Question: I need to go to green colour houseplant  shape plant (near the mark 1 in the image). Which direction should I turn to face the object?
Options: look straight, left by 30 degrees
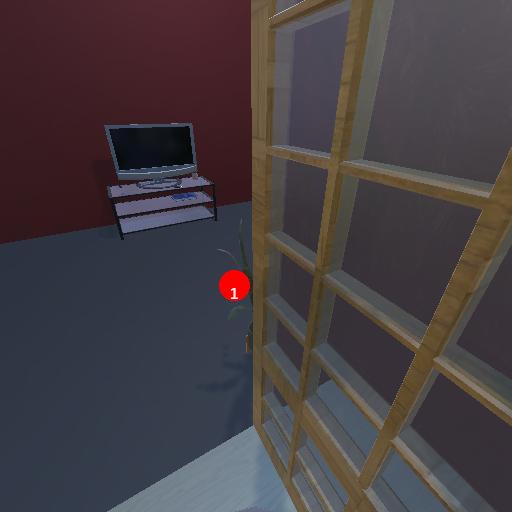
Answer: look straight